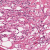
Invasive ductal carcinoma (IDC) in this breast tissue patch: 0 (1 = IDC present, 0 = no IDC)